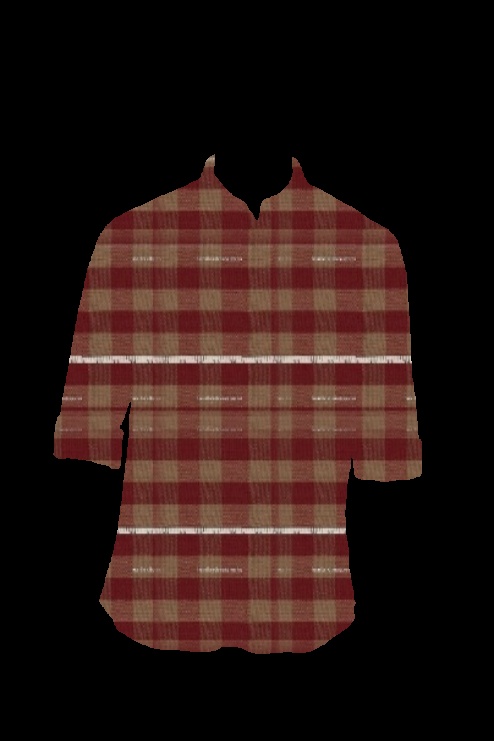
burgundy plaid button up tee